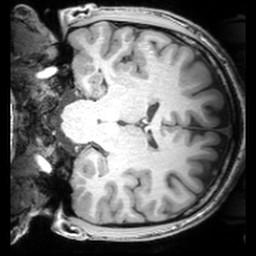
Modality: T1w
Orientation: coronal
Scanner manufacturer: siemens
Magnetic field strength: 3 T
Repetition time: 1.81 s
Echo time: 0.00345 s